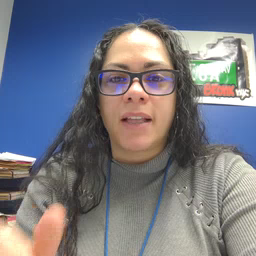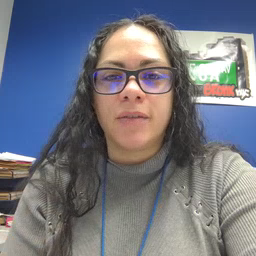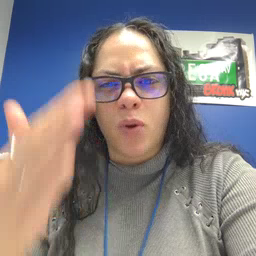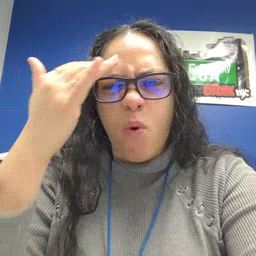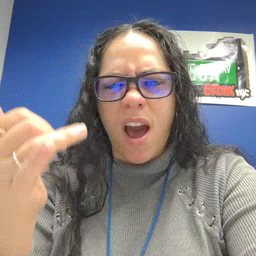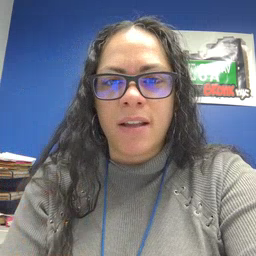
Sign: why